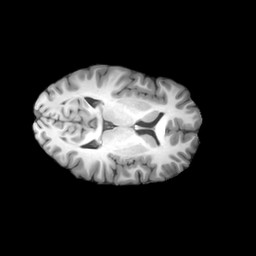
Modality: T1w
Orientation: axial